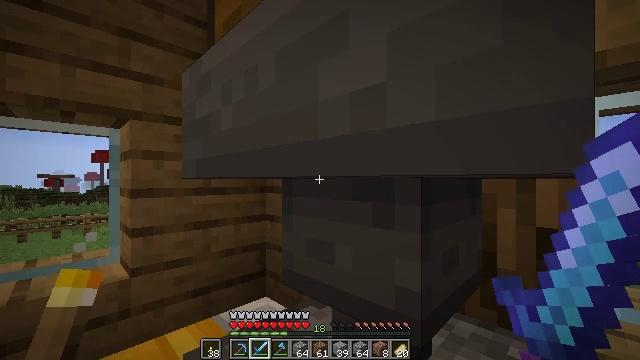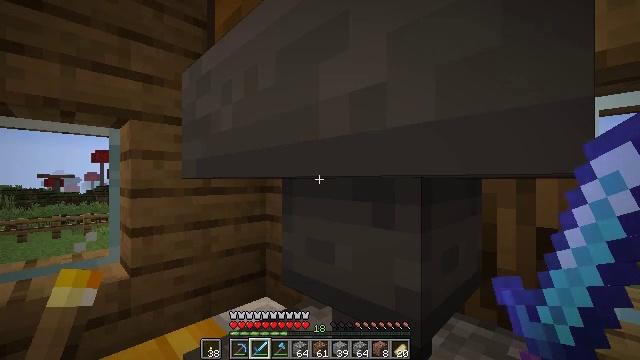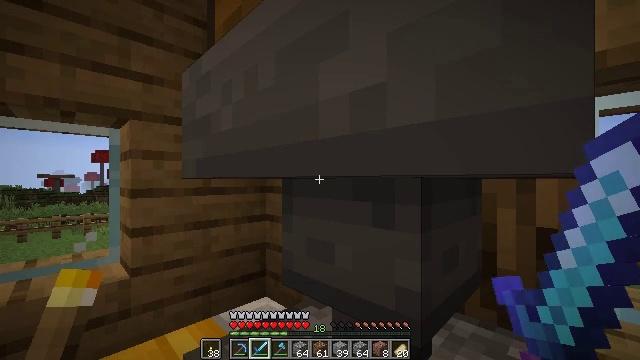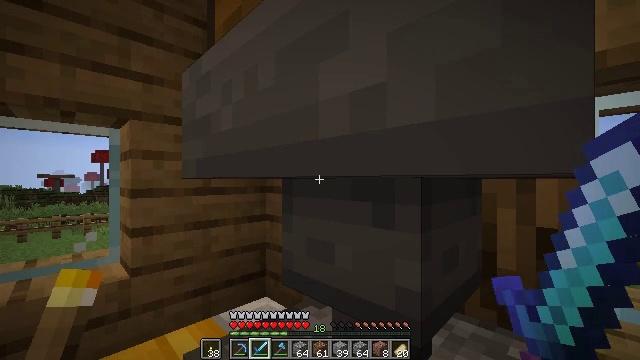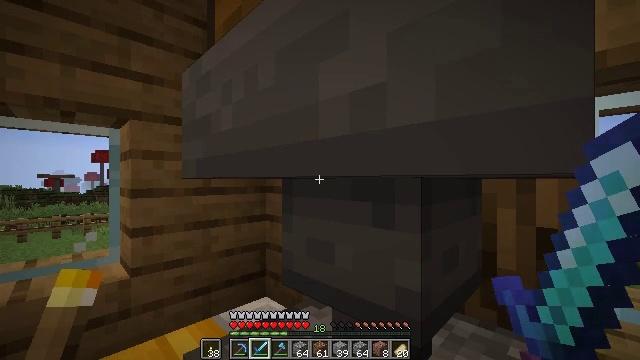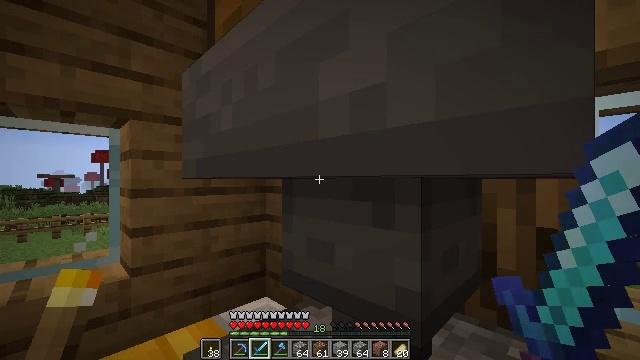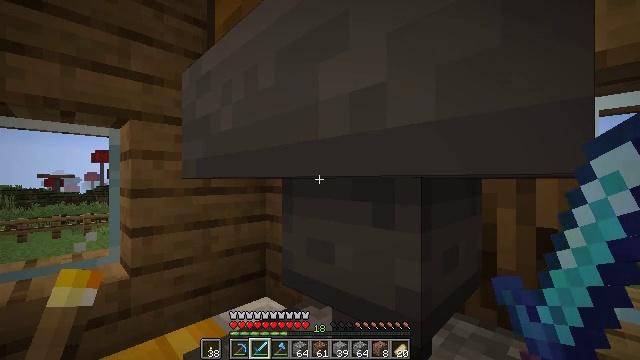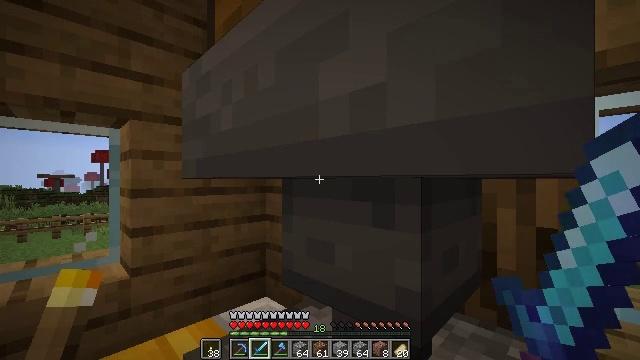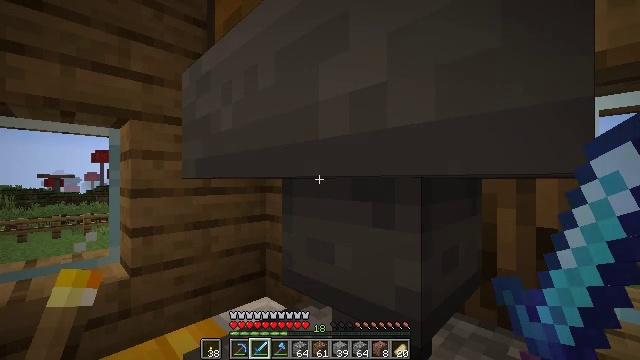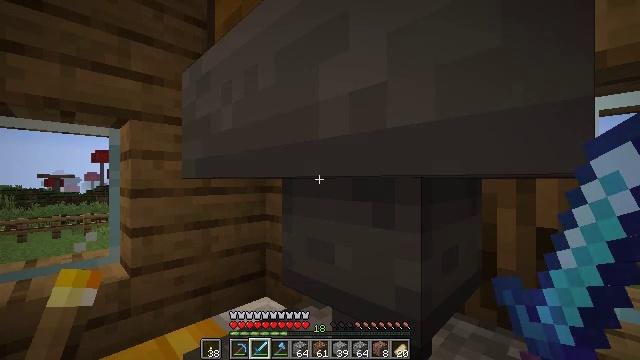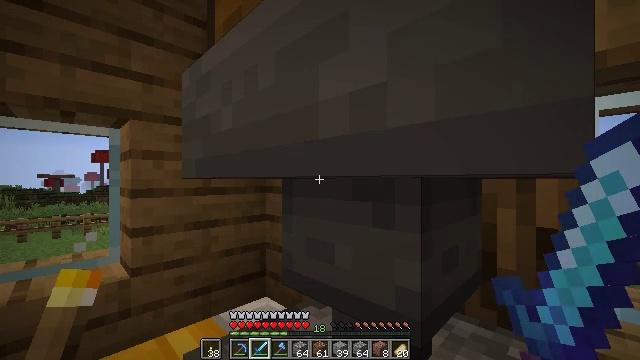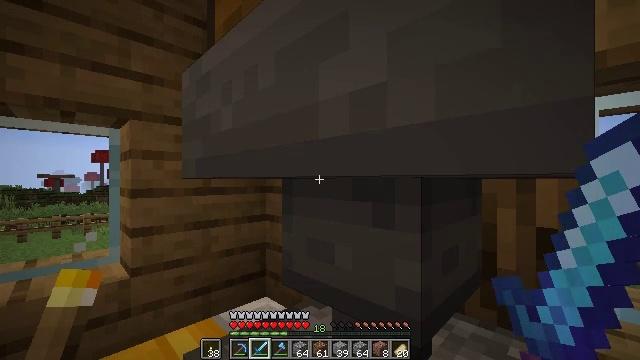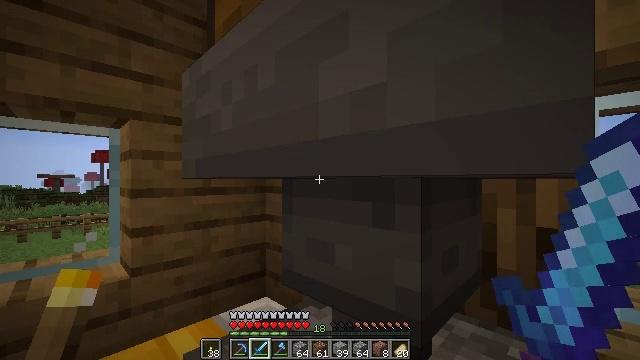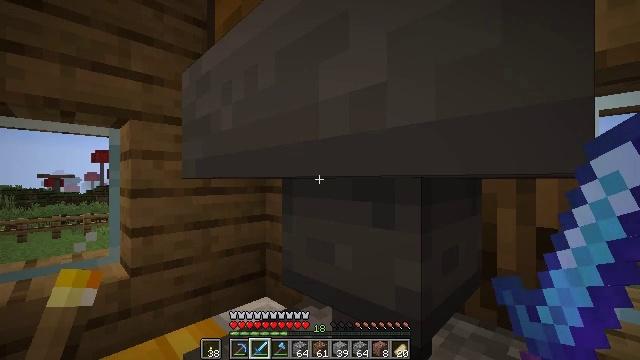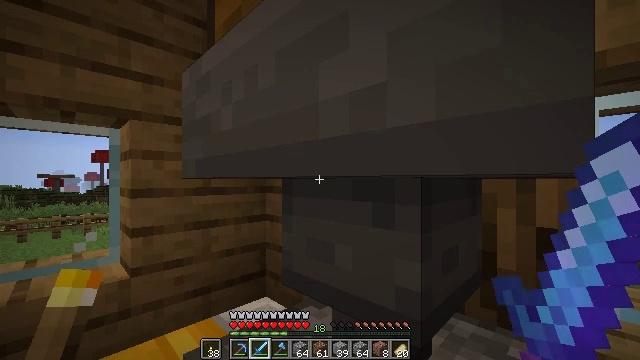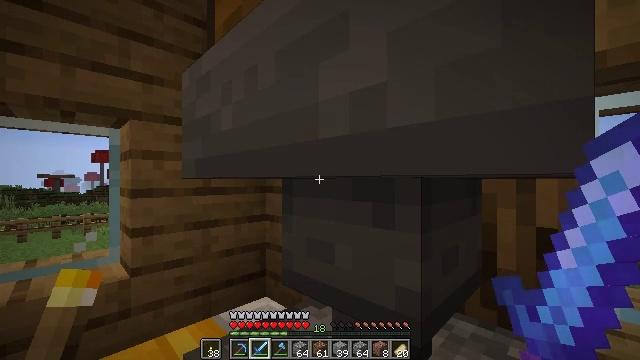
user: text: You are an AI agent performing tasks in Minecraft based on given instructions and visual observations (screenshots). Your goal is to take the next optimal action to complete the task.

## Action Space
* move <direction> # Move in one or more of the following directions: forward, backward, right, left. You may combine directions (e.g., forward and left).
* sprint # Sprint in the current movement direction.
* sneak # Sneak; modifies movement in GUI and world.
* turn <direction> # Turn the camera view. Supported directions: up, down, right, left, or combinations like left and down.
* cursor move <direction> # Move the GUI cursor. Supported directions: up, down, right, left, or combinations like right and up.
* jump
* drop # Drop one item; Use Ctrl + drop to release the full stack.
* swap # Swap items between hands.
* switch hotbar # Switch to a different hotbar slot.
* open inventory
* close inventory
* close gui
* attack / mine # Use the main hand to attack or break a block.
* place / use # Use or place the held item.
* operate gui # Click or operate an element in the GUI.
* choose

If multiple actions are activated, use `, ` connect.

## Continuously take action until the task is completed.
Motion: motion action
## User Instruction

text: Cook cactus in the furnace to make green dye.
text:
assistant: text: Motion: no_op
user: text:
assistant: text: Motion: no_op
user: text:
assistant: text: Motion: no_op
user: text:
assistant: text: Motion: no_op
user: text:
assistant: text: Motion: no_op
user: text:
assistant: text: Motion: no_op
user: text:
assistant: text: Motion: no_op
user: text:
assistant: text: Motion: no_op
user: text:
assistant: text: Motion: no_op
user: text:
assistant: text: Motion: no_op
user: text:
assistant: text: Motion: no_op
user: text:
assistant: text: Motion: no_op
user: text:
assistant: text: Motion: no_op
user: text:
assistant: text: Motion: no_op
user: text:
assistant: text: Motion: no_op
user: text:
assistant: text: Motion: no_op
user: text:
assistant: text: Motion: no_op
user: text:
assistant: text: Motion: no_op
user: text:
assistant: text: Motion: no_op
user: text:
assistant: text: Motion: no_op
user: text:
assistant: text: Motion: no_op
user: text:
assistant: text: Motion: no_op
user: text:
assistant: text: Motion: no_op
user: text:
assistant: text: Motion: no_op
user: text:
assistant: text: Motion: no_op
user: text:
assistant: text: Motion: no_op
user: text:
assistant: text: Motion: no_op
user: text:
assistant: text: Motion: no_op
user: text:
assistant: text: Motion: no_op
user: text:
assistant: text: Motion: no_op